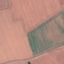
Land use / land cover class: AnnualCrop